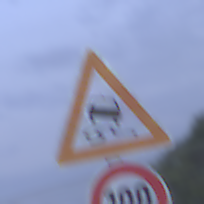
Verkehrszeichen: SchleuderOderRutschgefahr
Zusatzzeichen unten: Geschwindigkeit100
Umgebung: Outdoor, Suburban
Tageszeit: SunriseSunset
Wetter: PartlyCloudy
Licht: Natural
Jahreszeit: NotSpecified
Kontrast: LowContrast